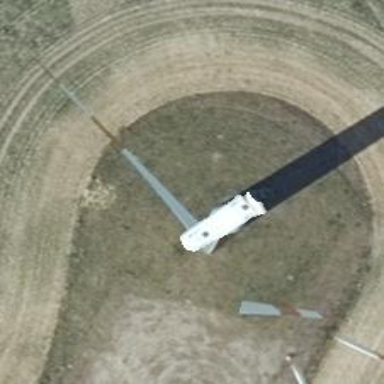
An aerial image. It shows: Wind generator powered by Vestas horizontal axis wind turbine.